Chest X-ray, PA view. Patient: 27 years old, sex M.
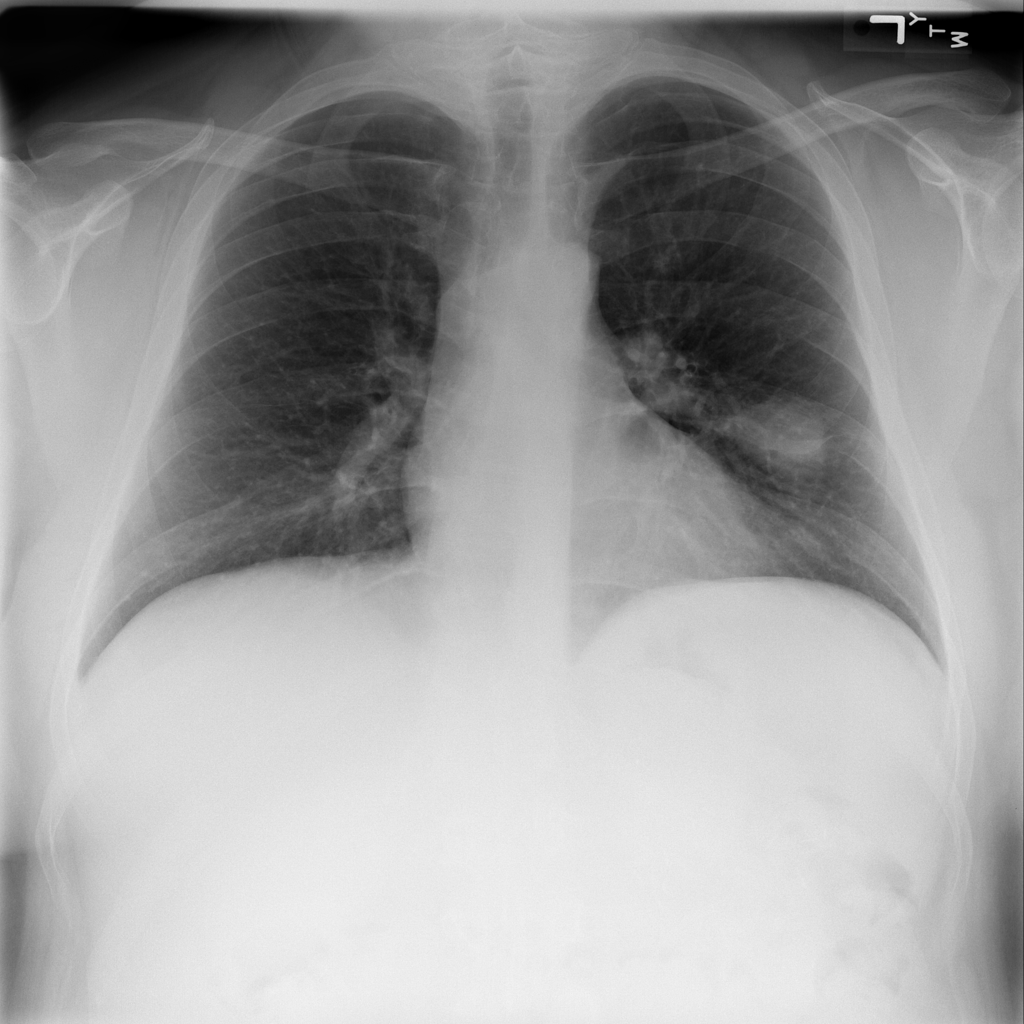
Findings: No Finding